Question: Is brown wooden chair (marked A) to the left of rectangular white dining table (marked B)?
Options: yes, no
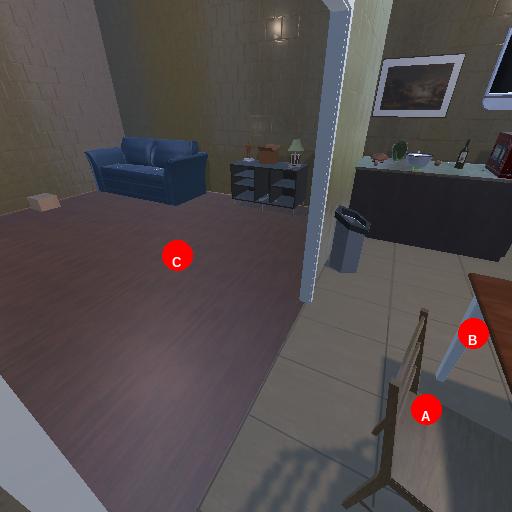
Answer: yes